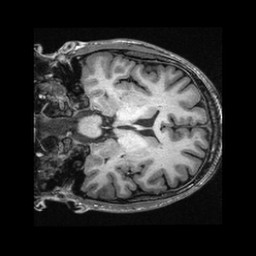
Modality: T1w
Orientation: coronal
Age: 22
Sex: male